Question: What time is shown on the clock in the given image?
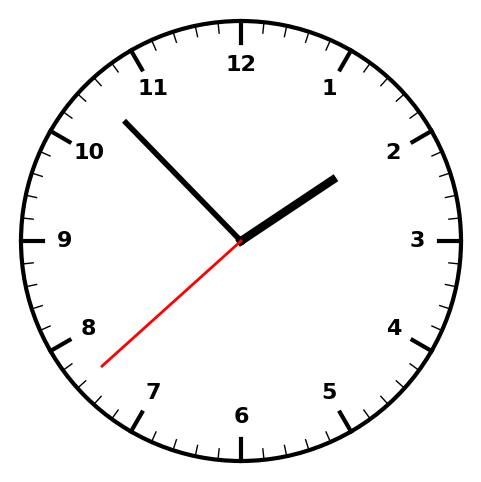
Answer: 01:52:38